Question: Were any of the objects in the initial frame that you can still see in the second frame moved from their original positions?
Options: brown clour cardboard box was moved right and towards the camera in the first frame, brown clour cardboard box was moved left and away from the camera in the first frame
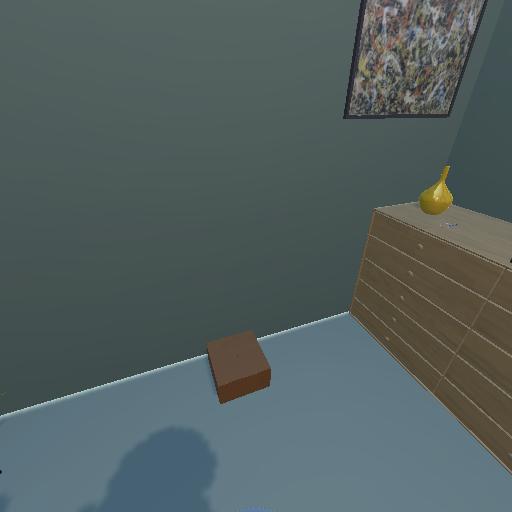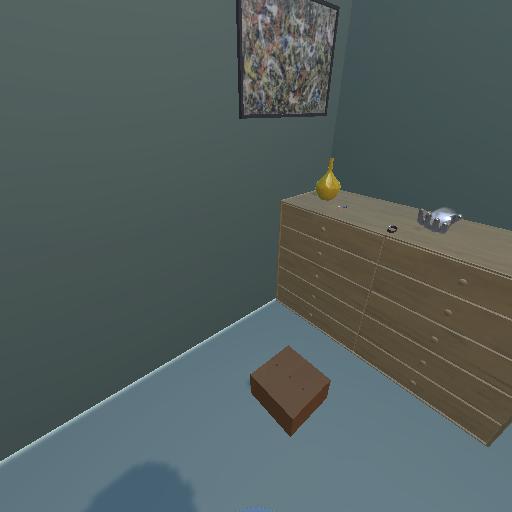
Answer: brown clour cardboard box was moved right and towards the camera in the first frame